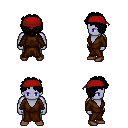
a pixel art fantasy rpg character, male body template, dark elf, purple skin, brown robe, teal pants, black curly afro hairstyle, red bandana, brown shoes, four views (front, back, left, right), 2x2 character sprite sheet, small pixel art, hard edges, no anti-aliasing